問題: 長方形ABCDと、線分ABを直径とする半円Ωがあり、直線CDはΩに接しています。Ωと線分DBの交点のうち、BでないほうをXとし、Ωの弧XB上に∠PAQ=45°を満たす2点P、Qをとります。ただし、4点A、P、Q、Bは弧AB上に、この順で時計回りに並ぶものとします。線分DBと線分AP、線分AQとの交点をそれぞれK、LとするとDK=3、BL=4でした。線分ALの中点をMとするとき、線分KMの長さはいくつですか。
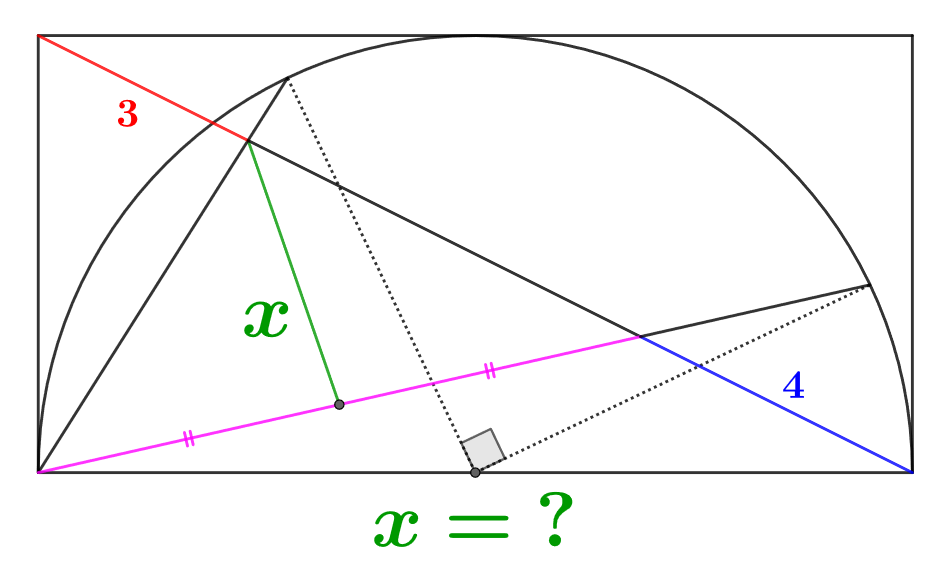
解答: 直線ALに対して点Bと対称な点をY、線分AYの中点をNとする。このとき△ABL≡△AYLであり、∠DAK=∠NAK、AD=AN=AB/2、AK共通より△AKD≡△AKNである。これより∠KNM=∠ADK+∠ABL=90°、KN=3、MN=LY/2=2であるから解答は√13。
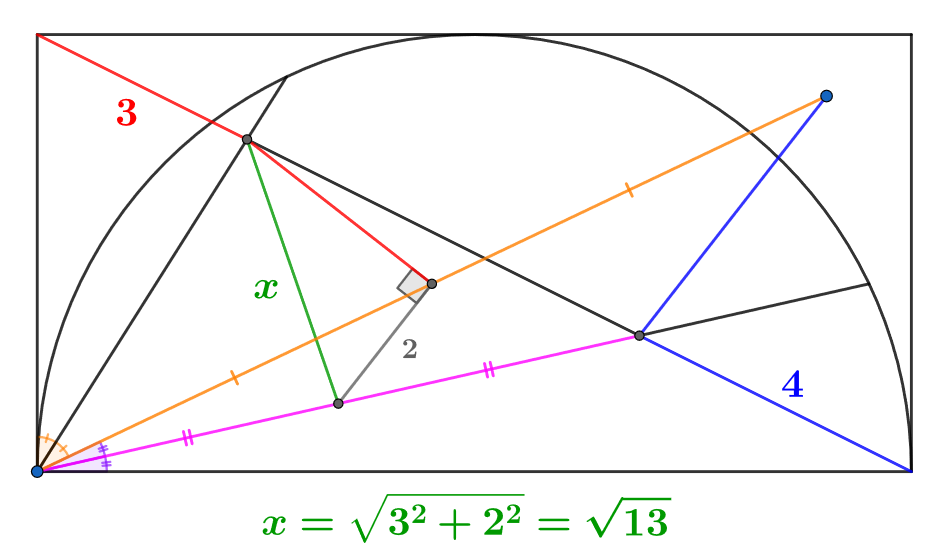
答え: √13
タグ: 合同、相似